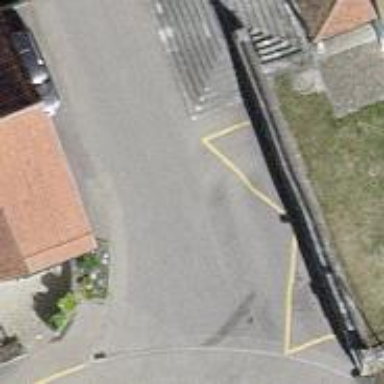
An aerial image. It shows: Bus stop with stop position for public transport.